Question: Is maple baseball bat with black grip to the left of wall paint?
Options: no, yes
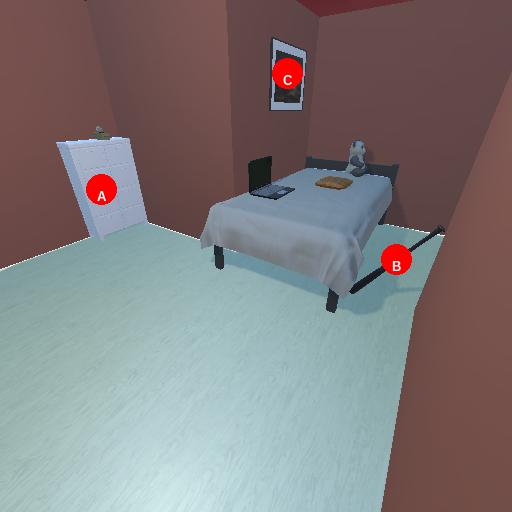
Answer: no